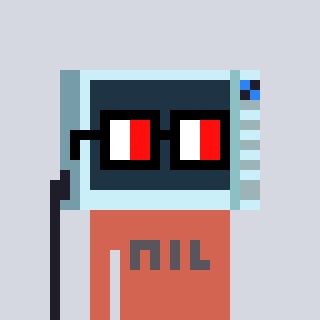
a pixel art character with square glasses with black frames and red eyes, a microwave-shaped head and a peachy-colored body on a cool background